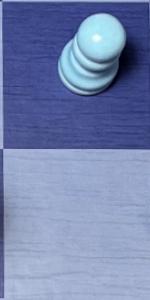
Label: Empty